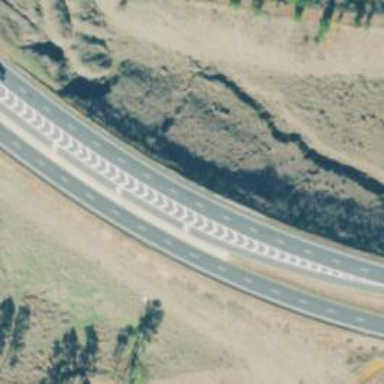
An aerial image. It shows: Primary link highway with asphalt surface.